Aerial crown-view tile of a tropical tree (Barro Colorado Island, Panama), acquired 20250124:
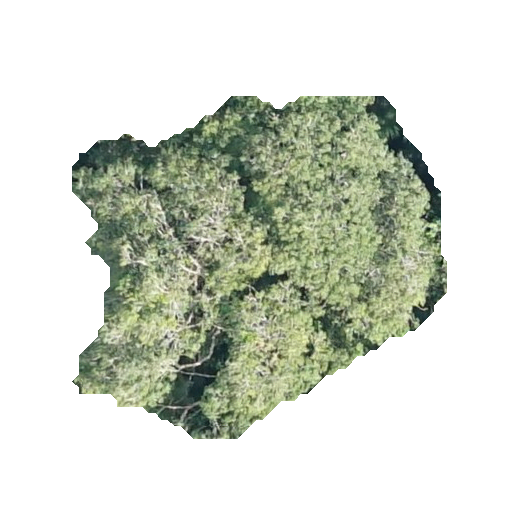
Species: Handroanthus guayacan
GBIF accepted scientific name: Handroanthus guayacan
Crown area: 140.242 m²